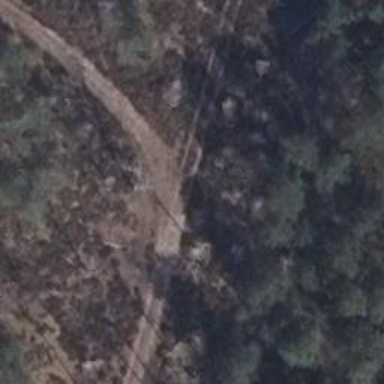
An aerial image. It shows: Dirt track road with grade 4 track type.